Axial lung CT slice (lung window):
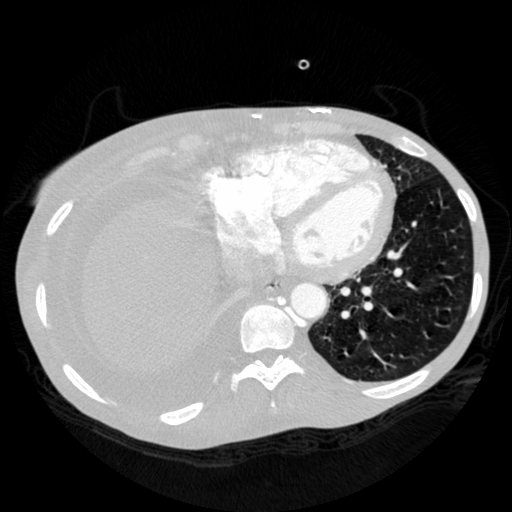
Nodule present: no